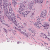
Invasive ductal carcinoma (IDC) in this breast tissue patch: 1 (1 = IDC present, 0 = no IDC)